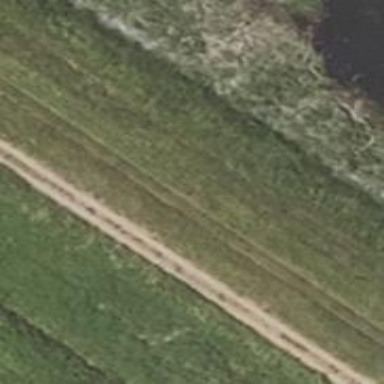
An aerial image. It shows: Track road with grade4 tracktype.